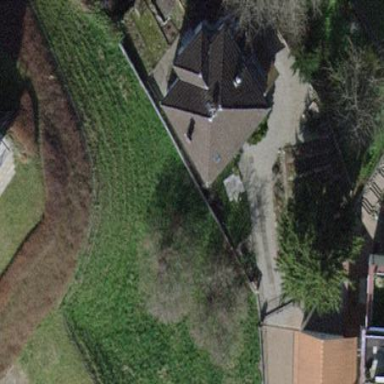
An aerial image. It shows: Black-roofed house with pyramidal roof.